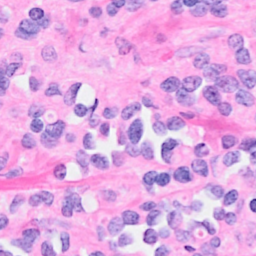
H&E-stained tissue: Breast